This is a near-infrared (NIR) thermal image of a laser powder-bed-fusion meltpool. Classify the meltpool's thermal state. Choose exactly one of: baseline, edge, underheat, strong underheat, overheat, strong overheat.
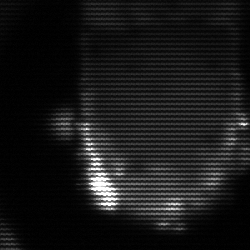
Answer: baseline